Question: I uploaded my window picture, there in white space i need to fill with user controls but i cannot anchor it top, bottom, left, right please advice how i can do that thanks :)
XAML
'''
<ribbon:RibbonWindow x:Class="H_Pro.MainWindow"
xmlns="http://schemas.microsoft.com/winfx/2006/xaml/presentation"
xmlns:x="http://schemas.microsoft.com/winfx/2006/xaml"
xmlns:ribbon="clr-namespace:Microsoft.Windows.Controls.Ribbon;assembly=RibbonControlsLibrary"
Title="H-Pro. Version 1.0.0" Height="394" Width="856" xmlns:my="http://schemas.microsoft.com/winfx/2006/xaml/presentation/ribbon" WindowState="Maximized" Loaded="RibbonWindow_Loaded">
<Grid x:Name="LayoutRoot">
<Grid.RowDefinitions>
<RowDefinition Height="Auto"/>
<RowDefinition Height="*"/>
</Grid.RowDefinitions>
<my:Ribbon x:Name="MainRibbon" Height="auto" Width="auto" AllowDrop="False" ClipToBounds="False" DataContext="{Binding}" Focusable="True" IsCollapsed="False" IsDropDownOpen="True" IsManipulationEnabled="False" IsMinimized="False">
<my:RibbonTab Header="Main">
<my:RibbonGroup Name="SecurityRibbonGroup" Header="Security" Width="100">
<my:RibbonButton Name="btnChangeUser" Label="Change User" LargeImageSource="/H-Pro;component/Images/1310403730_group.png" Click="btnChangeUser_Click">
</my:RibbonButton>
<my:RibbonButton Name="btnUserList" Label="Users List" LargeImageSource="/H-Pro;component/Images/1294319913_people.png" Click="btnUserList_Click" />
</my:RibbonGroup>
<my:RibbonGroup Name="BookingOperationsRibbonGroup" Header="Booking Informations" Width="auto">
<my:RibbonButton Label="New Booking" Name="btnNewBooking" LargeImageSource="/H-Pro;component/Images/1310421580_appointment-new.png" />
<my:RibbonButton Label="Booking List" Name="btnBookingList" LargeImageSource="/H-Pro;component/Images/booking.png"/>
</my:RibbonGroup>
<my:RibbonGroup Name="GuestRibbonGroup" Header="Guest Operations" Width="auto">
<my:RibbonButton Name="btnGuestDataBase" Label="Guest Database" LargeImageSource="/H-Pro;component/Images/dbd.png" />
<my:RibbonGroup />
<my:RibbonButton Label="Add New Guest"/>
<my:RibbonButton Label="Top Guests"/>
</my:RibbonGroup>
</my:RibbonTab>
<my:RibbonTab Header="Add/Edit" Name="AddEditRibbonTab">
<my:RibbonGroup Name="AddRooms" Header="Rooms" Width="auto">
<my:RibbonButton Label="Add/Edit Rooms" Name="btnAddEditRooms" LargeImageSource="/H-Pro;component/Images/1310459678_hotel4stars.png" />
</my:RibbonGroup>
</my:RibbonTab>
</my:Ribbon>
<Grid Grid.Row="1" Name="grid1" VerticalAlignment="Stretch" HorizontalAlignment="Stretch">
<DockPanel LastChildFill="False">
<StackPanel DockPanel.Dock="Top" Background="Yellow"></StackPanel>
<StackPanel DockPanel.Dock="Bottom" Background="White" Height="23">
<StatusBar Height="23" Name="MainStatusBar" Width="auto" />
</StackPanel>
<StackPanel DockPanel.Dock="Left" Background="AliceBlue" Width="49" Height="auto"/>
</DockPanel>
</Grid>
</Grid>
'''

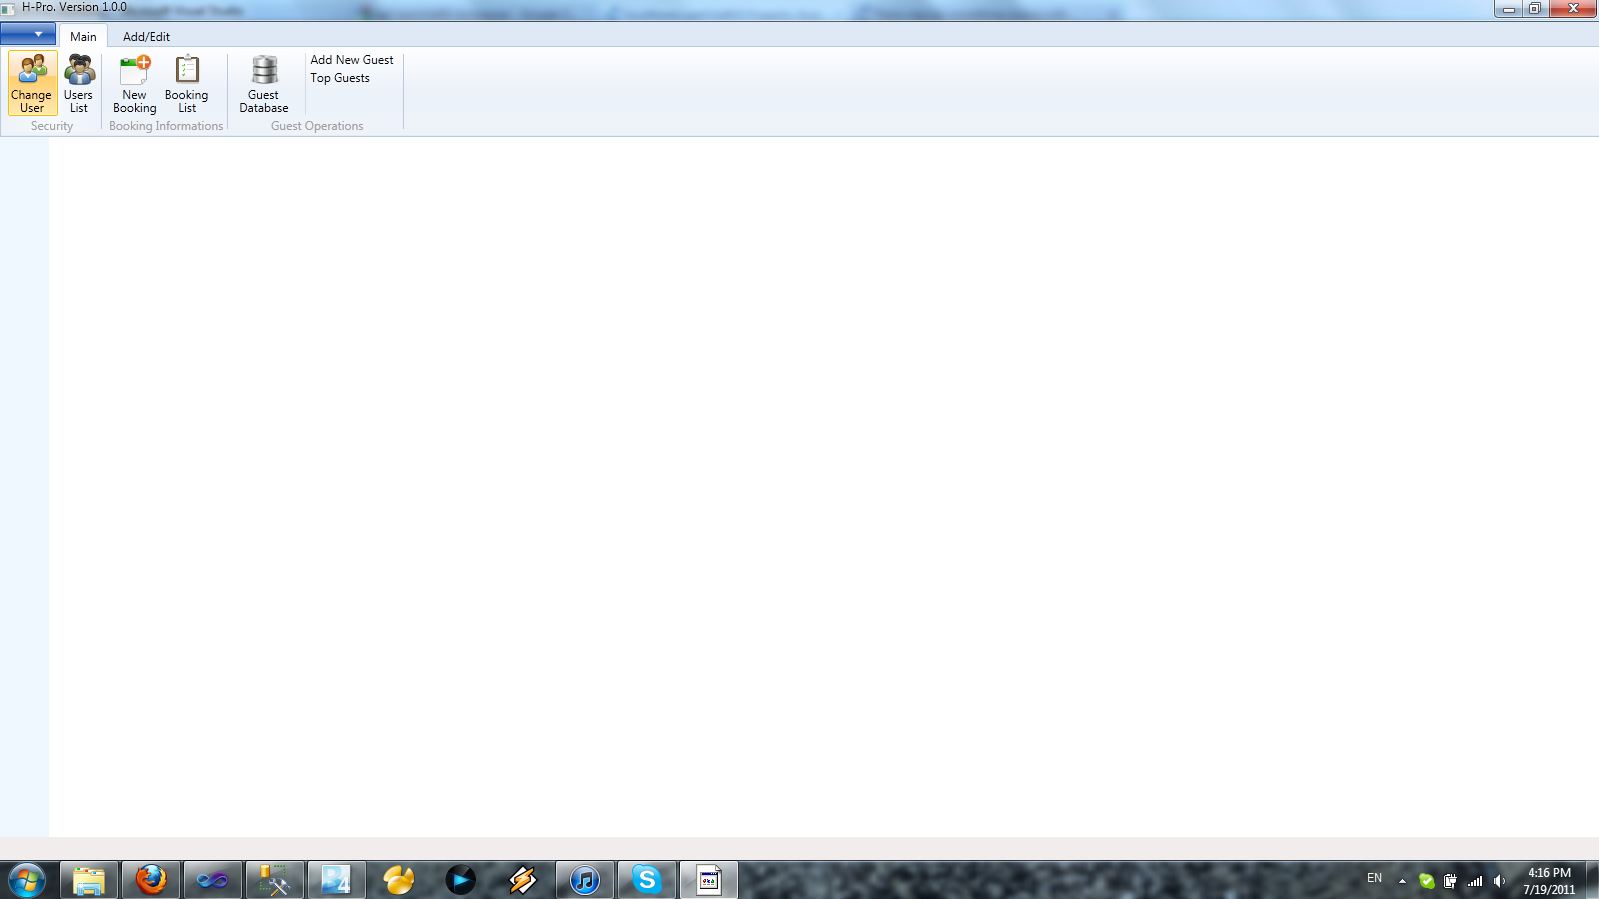
Answer: One suggestion: Add another row to your Grid and move your StatusBar to the grid instead of the DockPanel.
And with something like StackPanel, if you set the Height/Width to Auto, or don't specify the Height/Width, it won't fill the parent control by default. Auto will use up as much space as necessary.